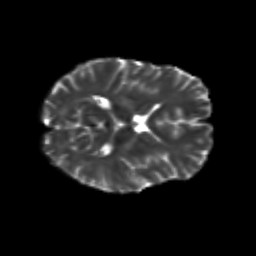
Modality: T2w
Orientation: axial
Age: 25
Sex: female
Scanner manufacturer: siemens
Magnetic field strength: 3 T
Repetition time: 3.5 s
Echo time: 0.113 s